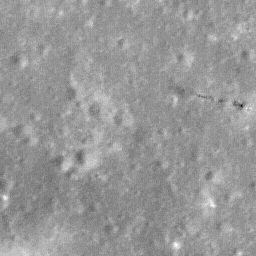
Host type: background_regolith
Lunar coordinates: latitude nan, longitude nan